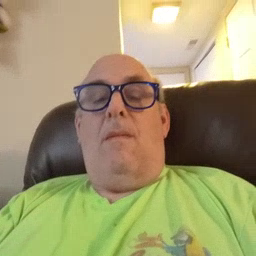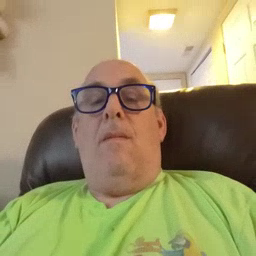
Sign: haveto